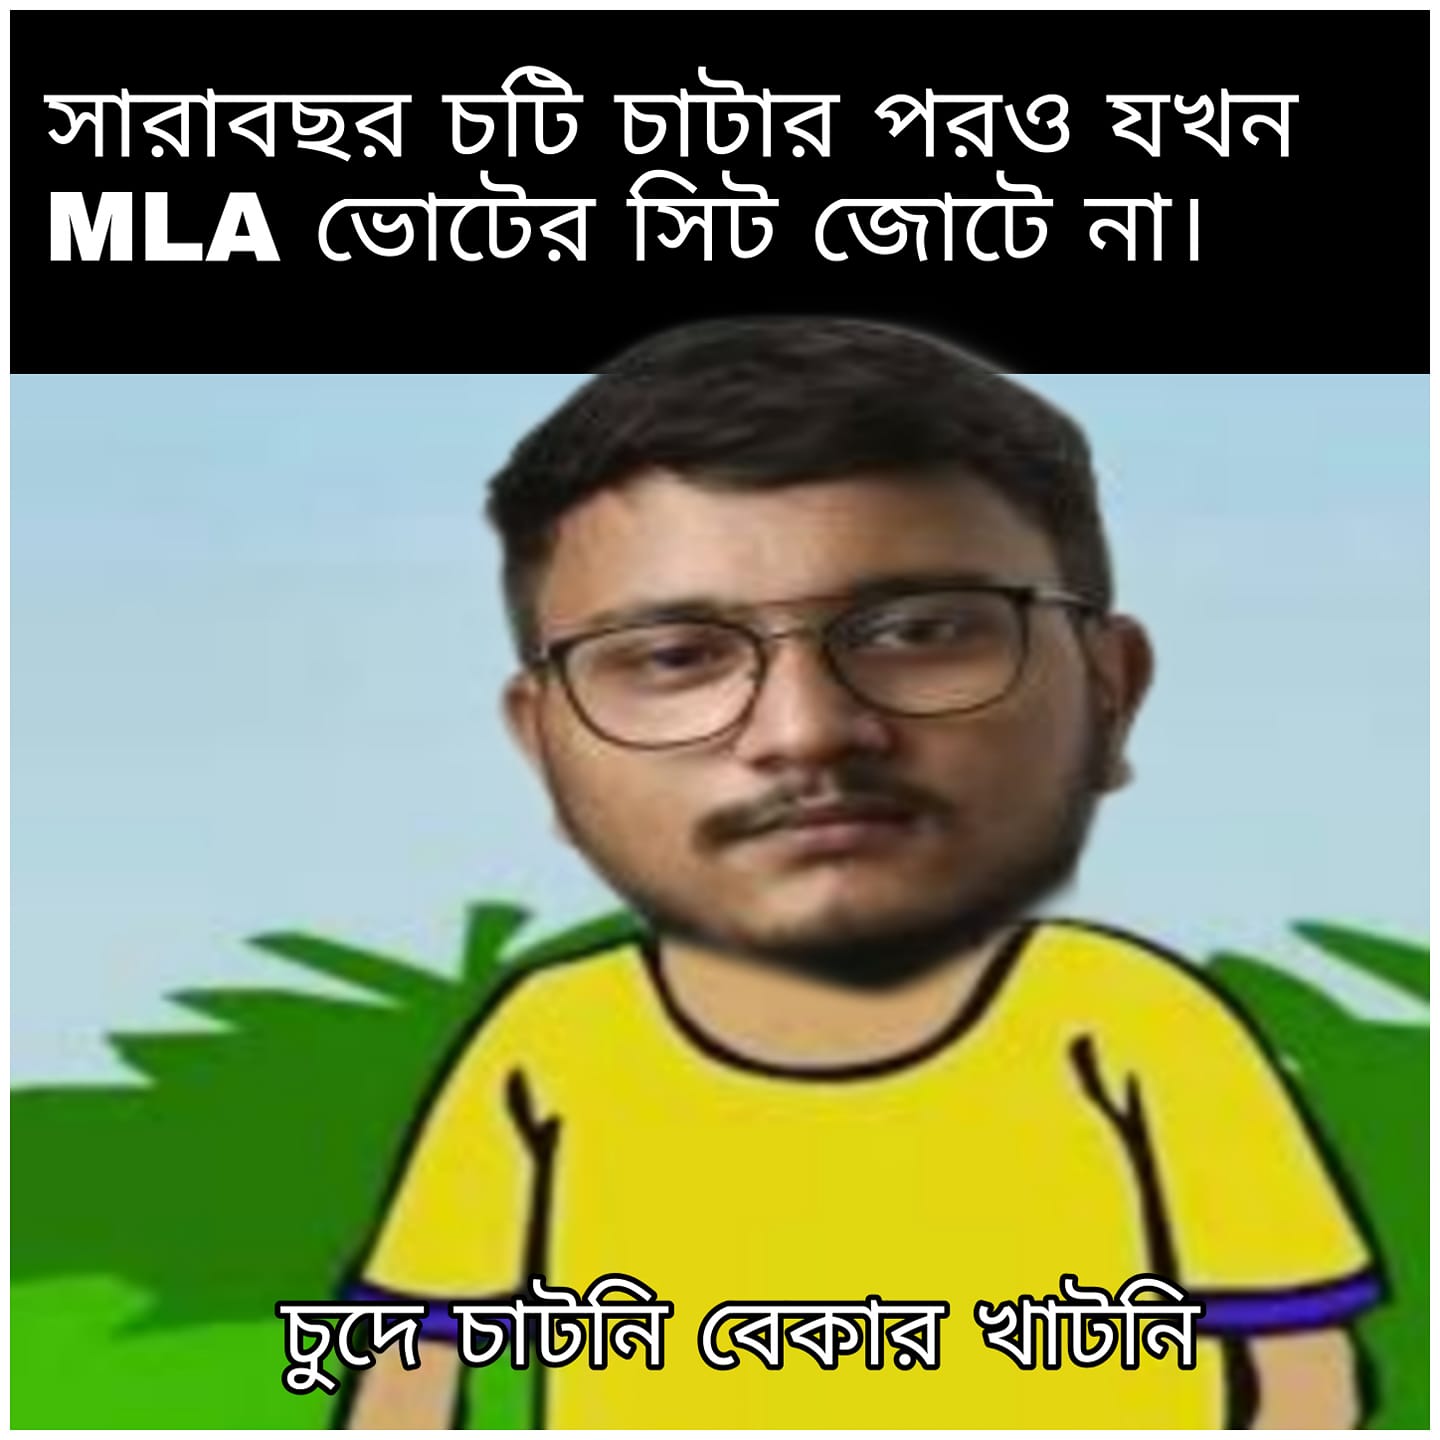
Caption: সারাবছর চটি চাটার পরও যখন MLA ভোটের সিট জোটে না ।  চুদে চাটনি বেকার খাটনি
Label: non-hate